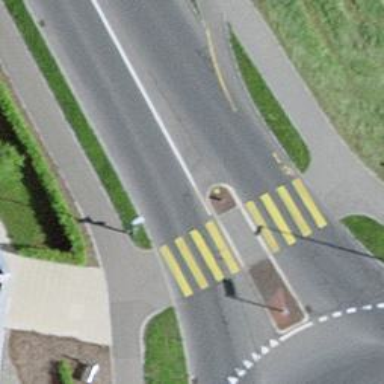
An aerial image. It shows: Zebra crossing on the road.